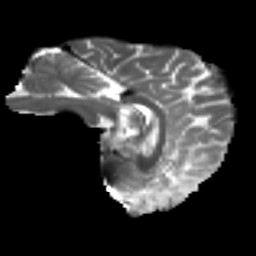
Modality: T2w
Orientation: sagittal
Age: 35
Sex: male
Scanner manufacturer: ge
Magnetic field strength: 3 T
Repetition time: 7.8 s
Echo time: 0.0613 s